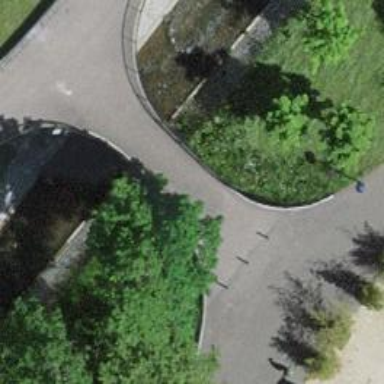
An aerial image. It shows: Bollard barrier.